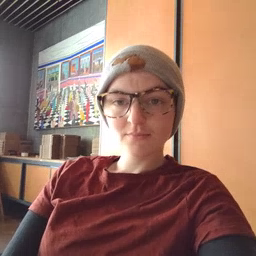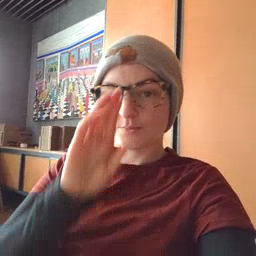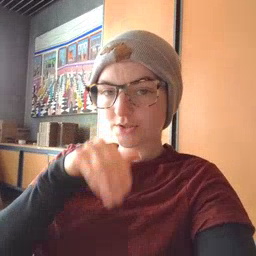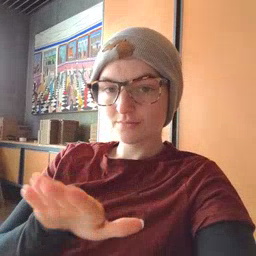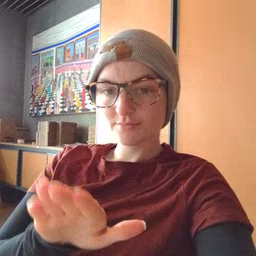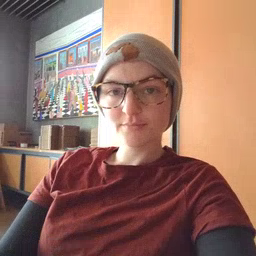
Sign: elephant